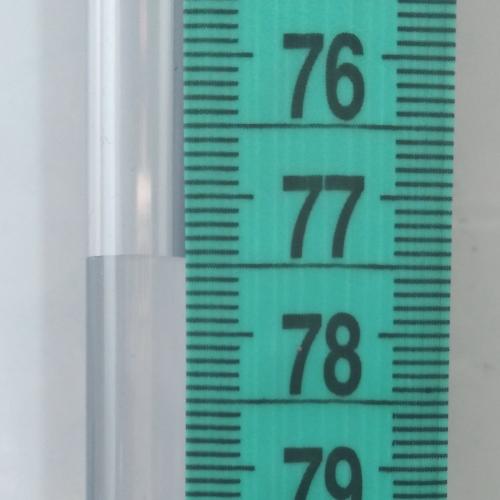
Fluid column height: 77.4 cm